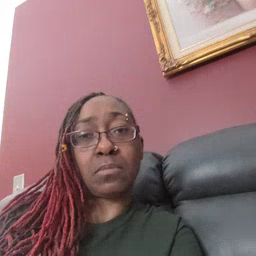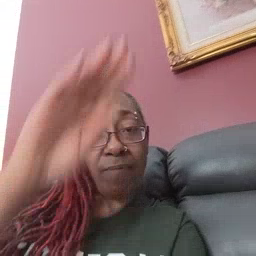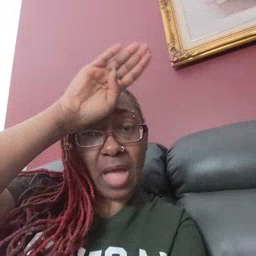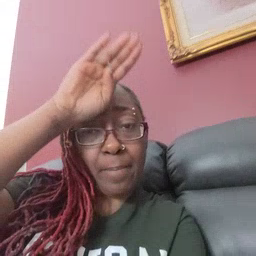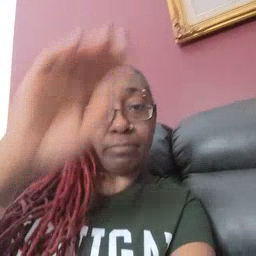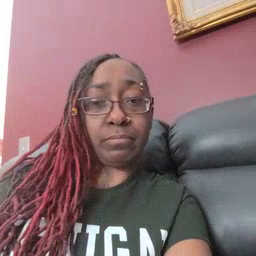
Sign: fireman